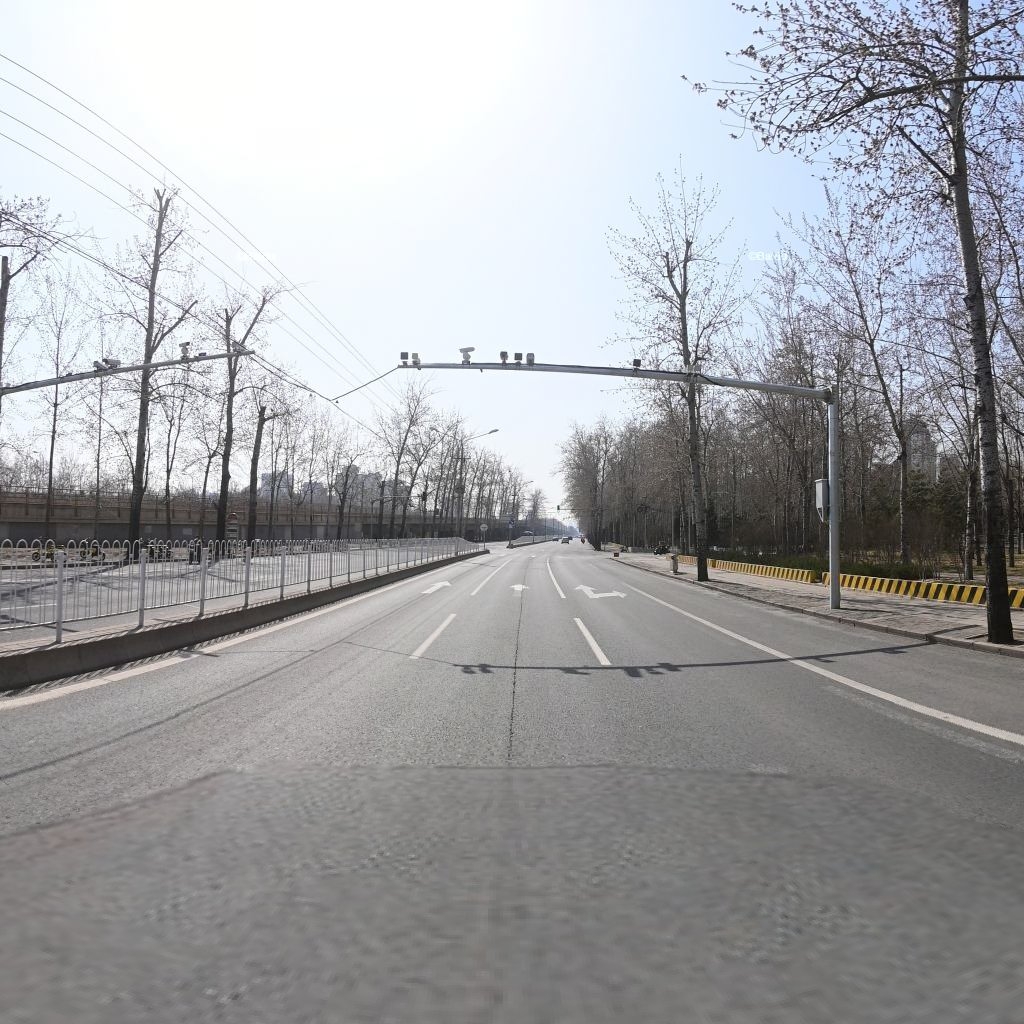
Region: Chaoyang
Road damage annotations: longitudinal crack